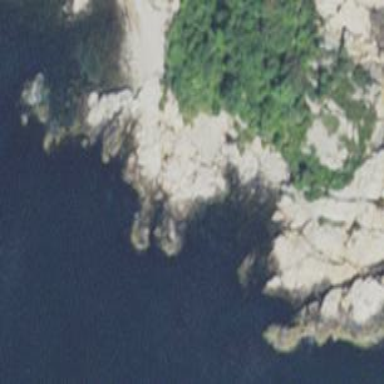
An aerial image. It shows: Rocky area with tidal influences.